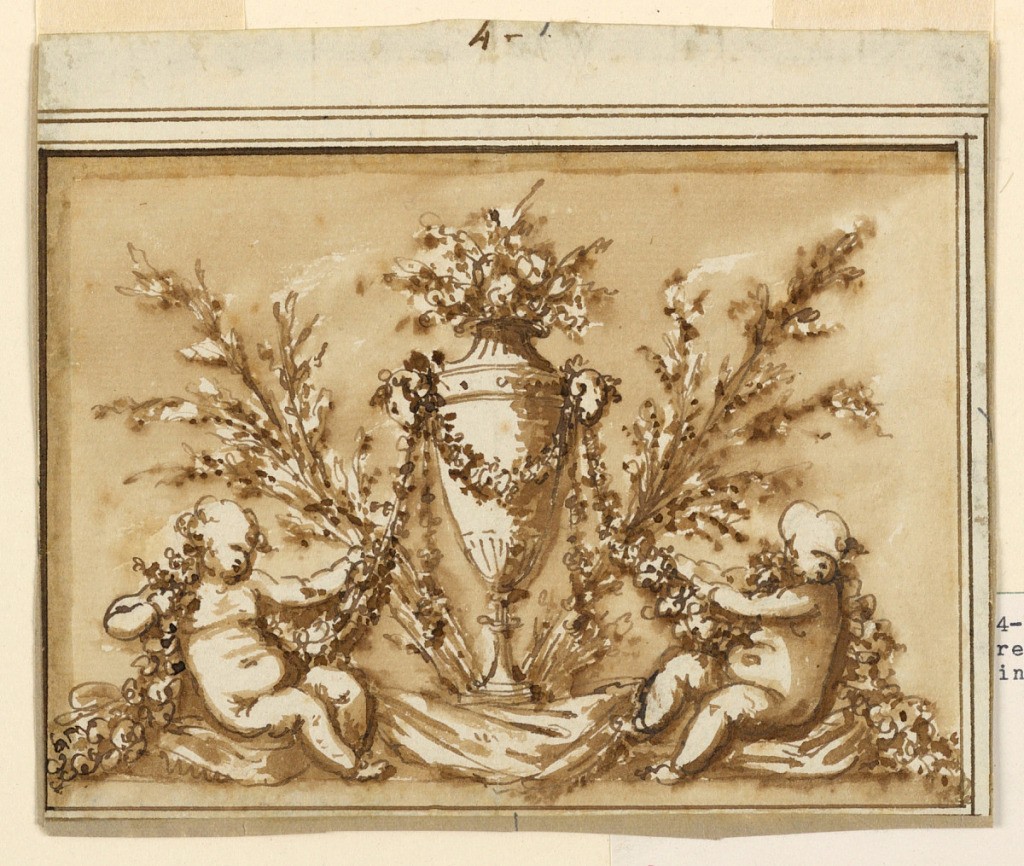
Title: Design for an Overdoor
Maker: Piat Joseph Sauvage, French, 1744 - 1818
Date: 1785-1790
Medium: Pen and ink, brush and sepia washes
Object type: drawing
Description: Two seated girls support garlands drooping from a flower vase.